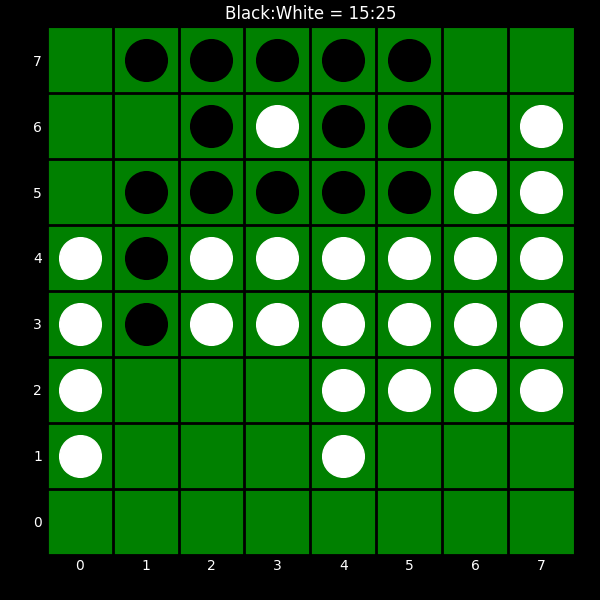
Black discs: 15
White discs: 25